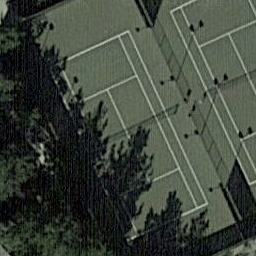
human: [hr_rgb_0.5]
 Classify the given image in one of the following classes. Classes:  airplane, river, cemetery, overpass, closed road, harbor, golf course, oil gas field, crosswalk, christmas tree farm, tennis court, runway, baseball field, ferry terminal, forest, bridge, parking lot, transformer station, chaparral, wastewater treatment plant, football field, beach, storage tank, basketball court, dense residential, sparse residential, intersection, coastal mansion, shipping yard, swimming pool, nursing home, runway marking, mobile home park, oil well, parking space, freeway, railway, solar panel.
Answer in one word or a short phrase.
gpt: tennis court